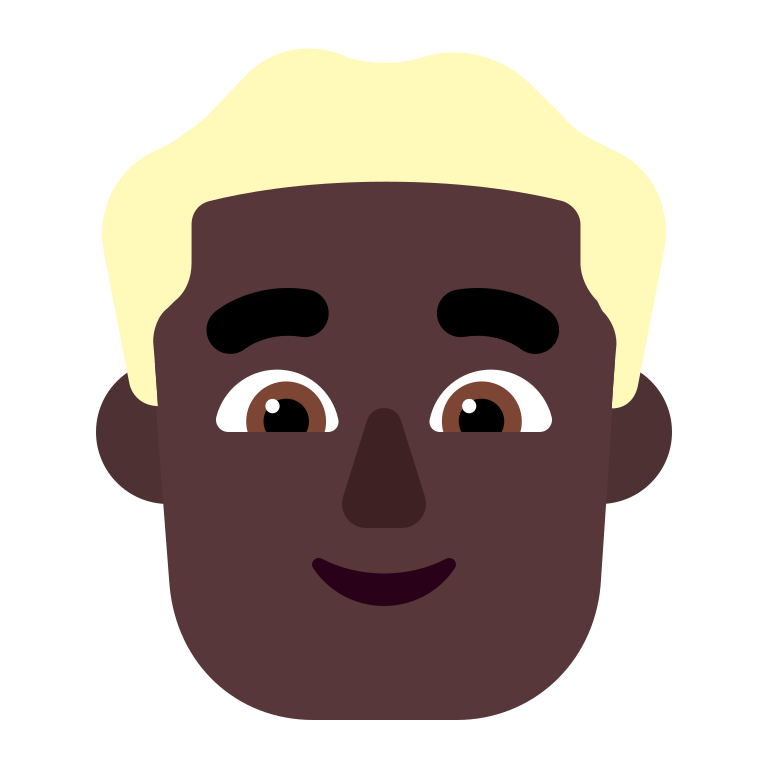
man blonde hair flat dark